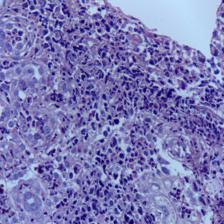
Diagnosis: OSCC